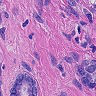
Metastatic tissue present: yes